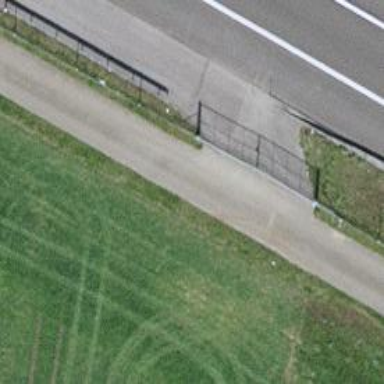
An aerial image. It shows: Gate.